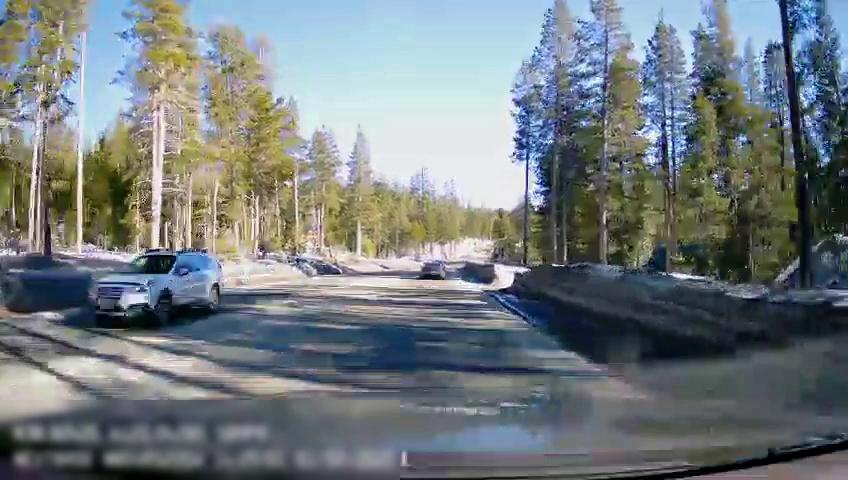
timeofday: Day
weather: Snowy
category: Drivable Space
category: Vehicles | Car
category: Vehicles | SUV